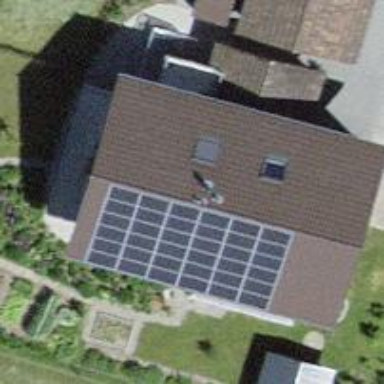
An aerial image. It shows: Solar photovoltaic panel generator.